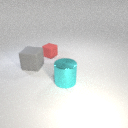
large gray rubber cube behind large cyan metal cylinder